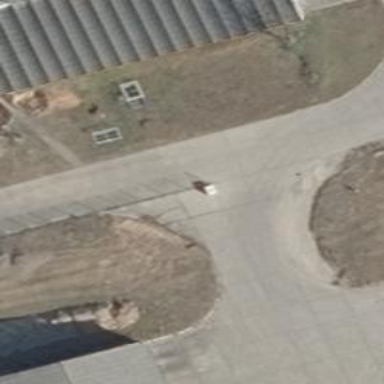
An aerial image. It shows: Concrete driveway with surface made of concrete plates.